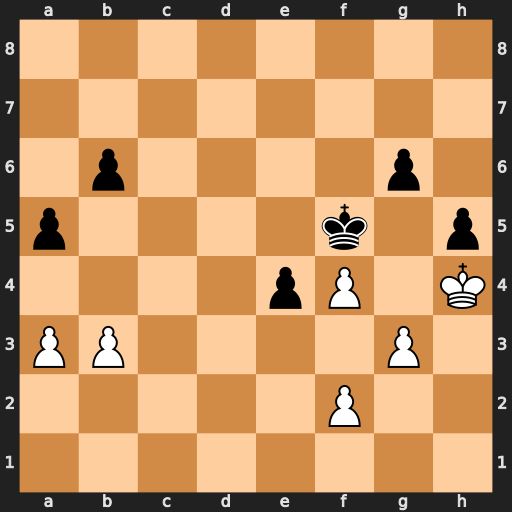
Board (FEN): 8/8/1p4p1/p4k1p/4pP1K/PP4P1/5P2/8
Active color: w
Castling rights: -
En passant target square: -
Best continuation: a4 Kf6 g4 hxg4 Kxg4 Ke6 Kg5